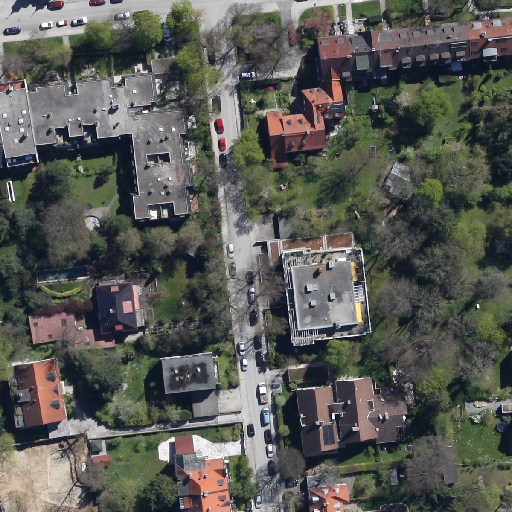
Referring expression: paved road